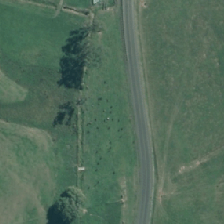
Land cover: urban_build_up